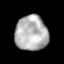
Tissue: lung
Cell type: Endothelial cells
Senescence score: 0.1894
Nuclear area (px): 1119
Mean DAPI intensity: 178.833